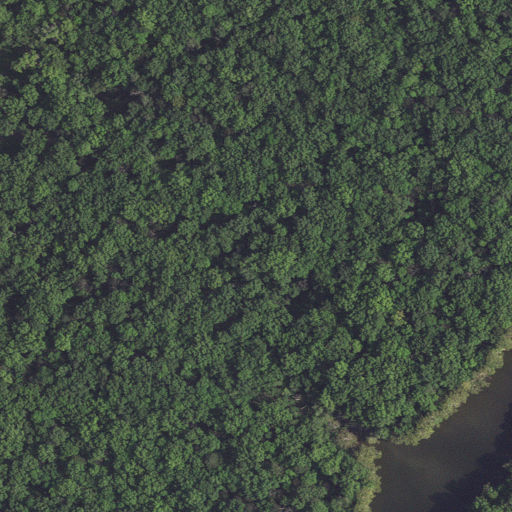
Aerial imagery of plain(s) in Arkansas named Big Island containing woody wetlands, open water, herbaceous wetlands, and open development